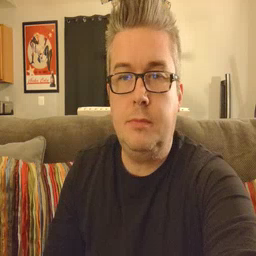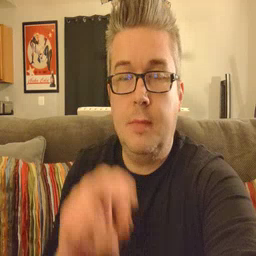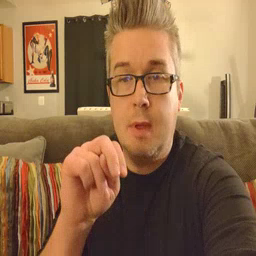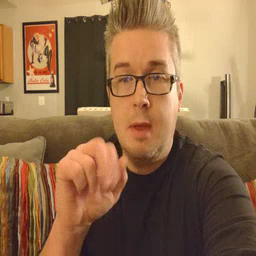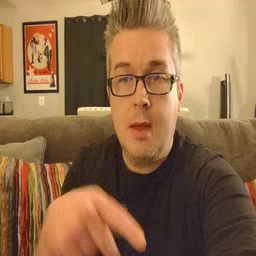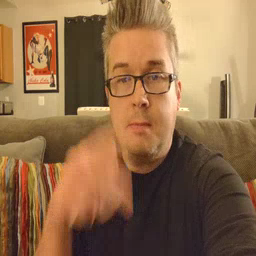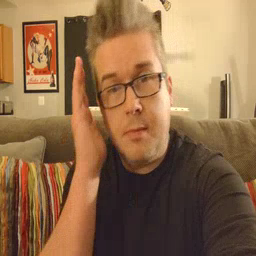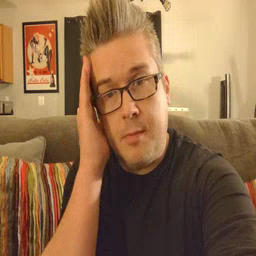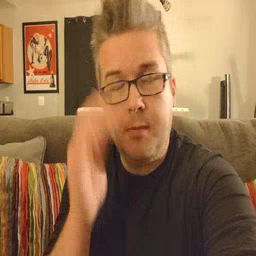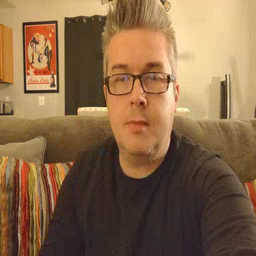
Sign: nap